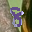
Label: 8